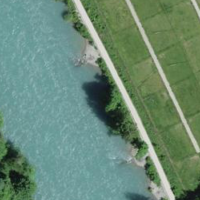
EUNIS habitat code: 15
Species observed at this site:
Lysimachia vulgaris